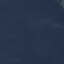
Land use / land cover: SeaLake